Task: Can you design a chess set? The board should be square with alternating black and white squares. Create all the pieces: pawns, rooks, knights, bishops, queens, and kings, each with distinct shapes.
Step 2353:
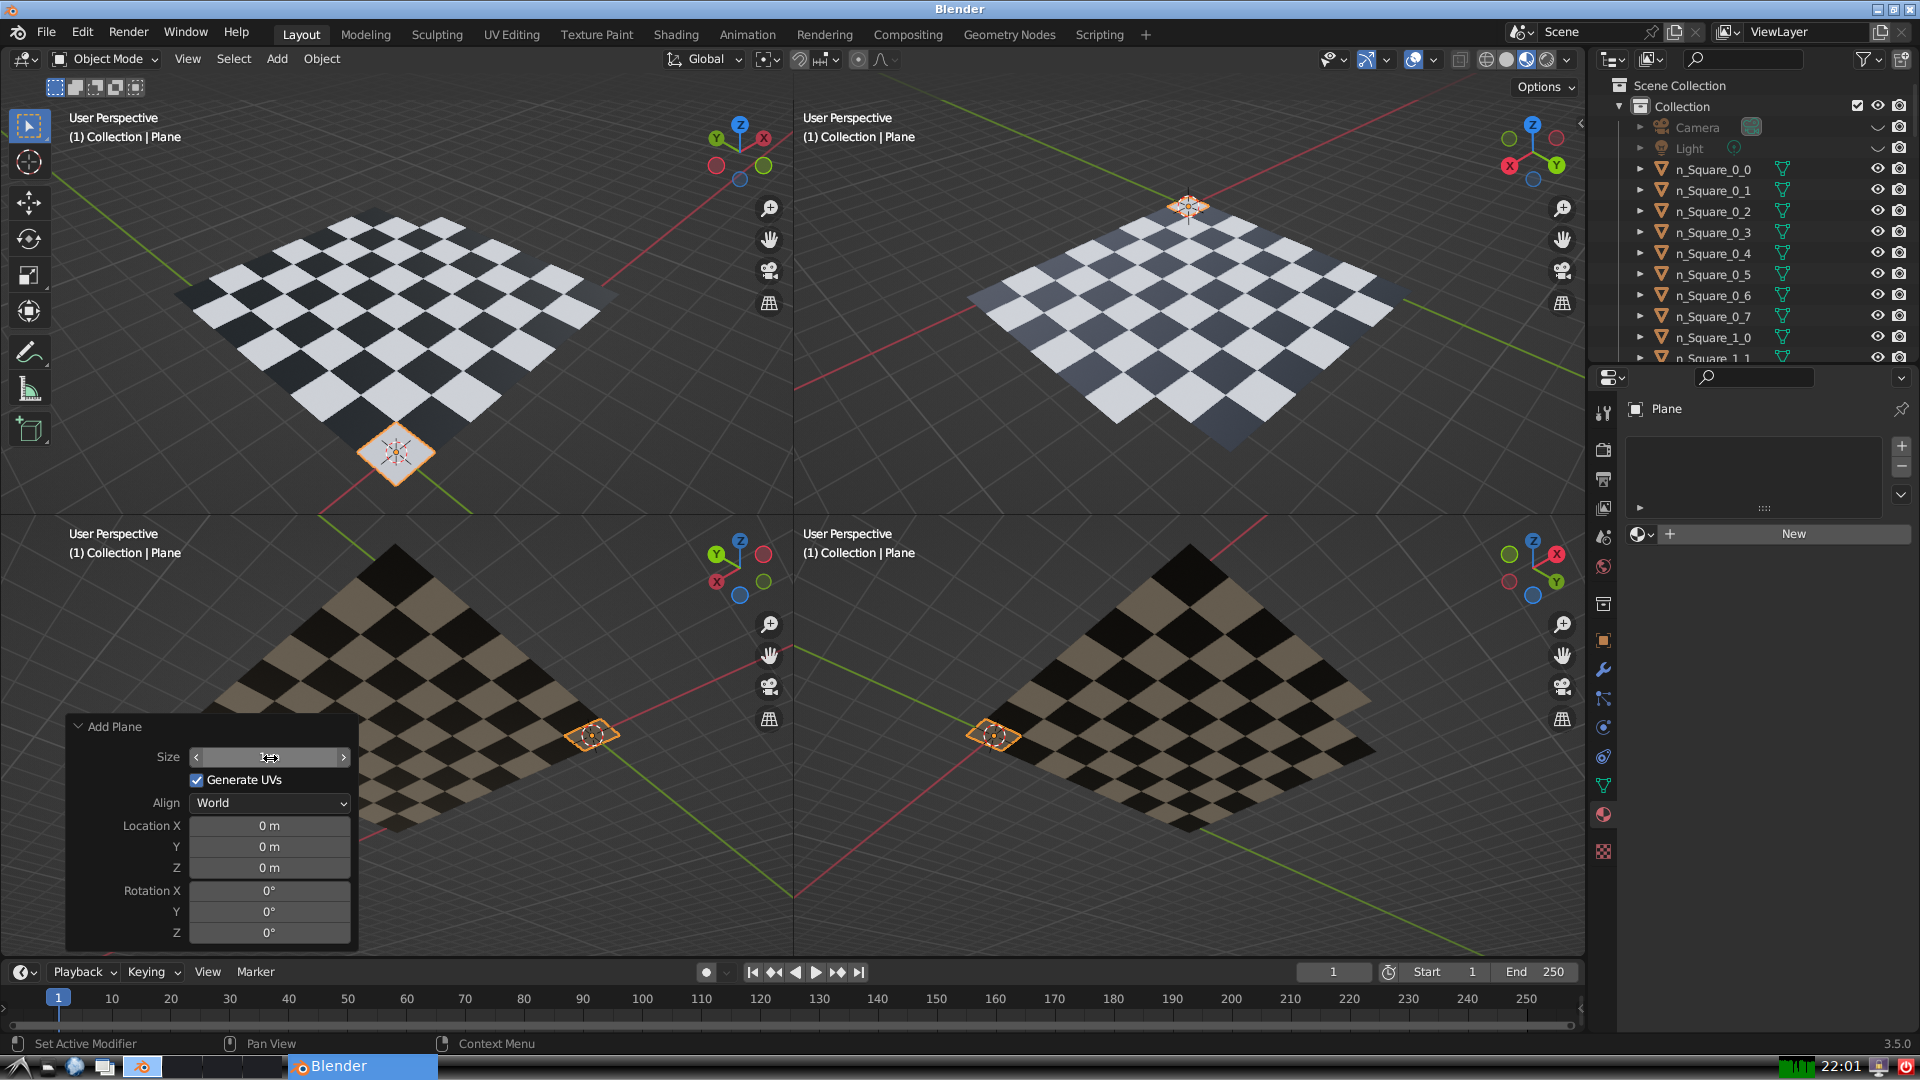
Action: click: no